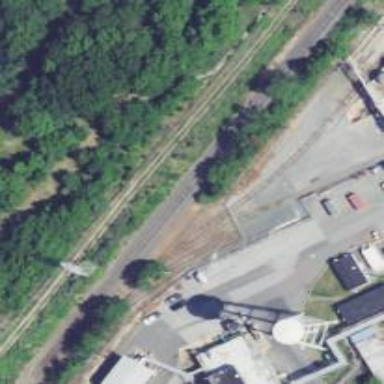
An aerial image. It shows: Rail spur service.